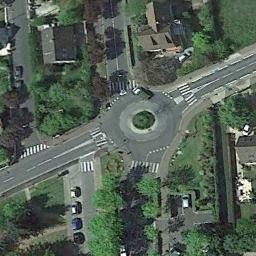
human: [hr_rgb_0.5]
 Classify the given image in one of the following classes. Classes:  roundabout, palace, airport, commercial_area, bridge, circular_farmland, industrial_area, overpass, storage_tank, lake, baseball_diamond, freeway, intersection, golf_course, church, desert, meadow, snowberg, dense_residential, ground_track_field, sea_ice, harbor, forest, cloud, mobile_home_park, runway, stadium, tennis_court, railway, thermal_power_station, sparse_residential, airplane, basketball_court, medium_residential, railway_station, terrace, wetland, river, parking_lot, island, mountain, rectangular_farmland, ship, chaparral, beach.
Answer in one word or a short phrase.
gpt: roundabout